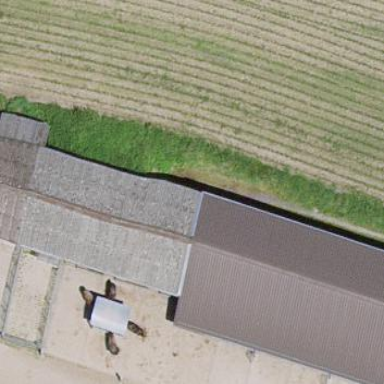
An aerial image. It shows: Rural barn.